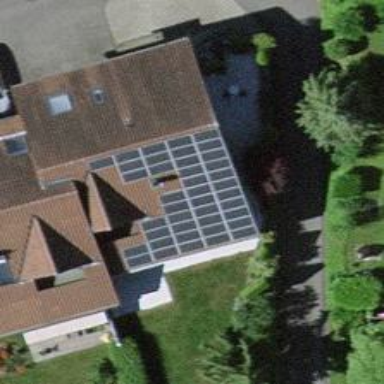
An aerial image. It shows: Solar power generator using photovoltaic panels.